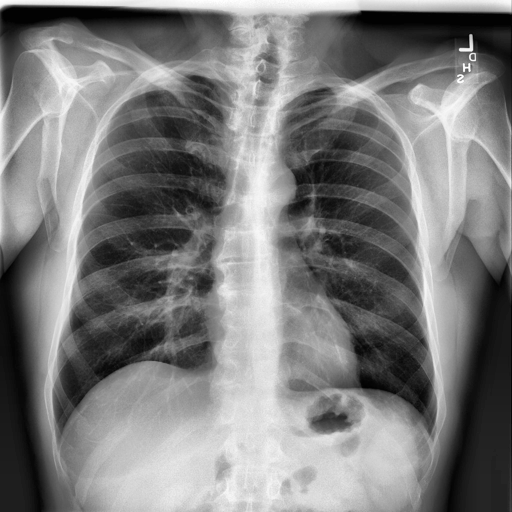
Finding: NORMAL